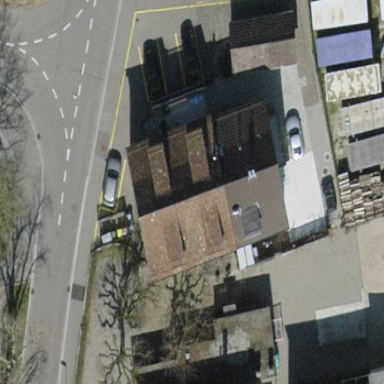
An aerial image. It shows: Building with tile roof.